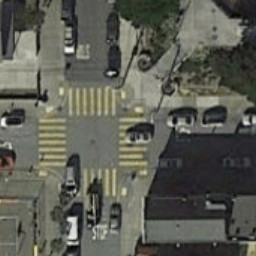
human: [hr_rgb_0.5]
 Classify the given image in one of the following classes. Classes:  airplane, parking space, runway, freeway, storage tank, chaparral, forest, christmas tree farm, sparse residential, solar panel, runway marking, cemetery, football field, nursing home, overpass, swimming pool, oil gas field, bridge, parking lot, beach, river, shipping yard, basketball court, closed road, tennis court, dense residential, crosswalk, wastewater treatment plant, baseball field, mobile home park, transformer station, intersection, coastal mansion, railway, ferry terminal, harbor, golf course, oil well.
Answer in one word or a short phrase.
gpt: crosswalk